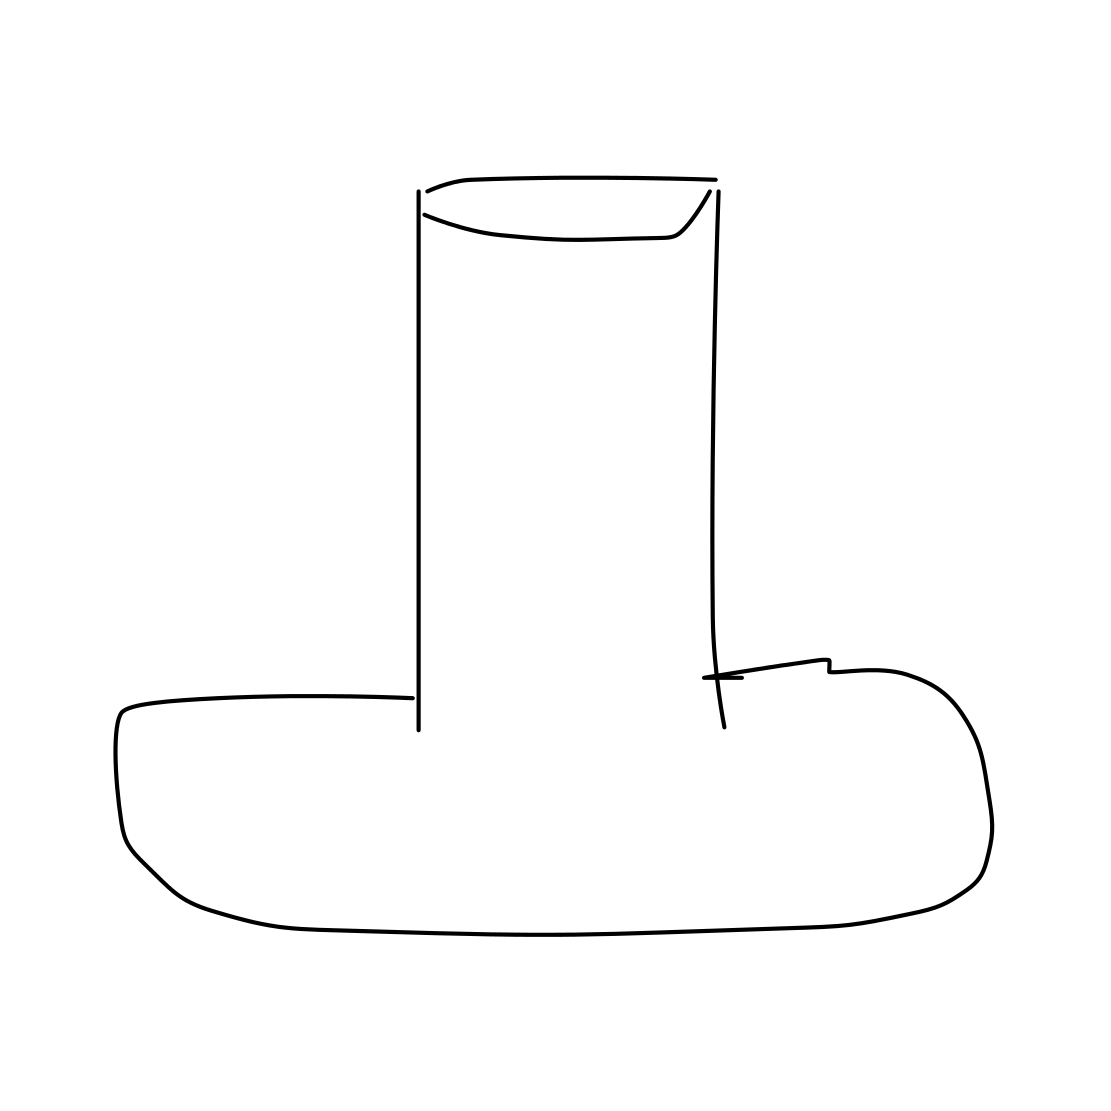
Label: hat